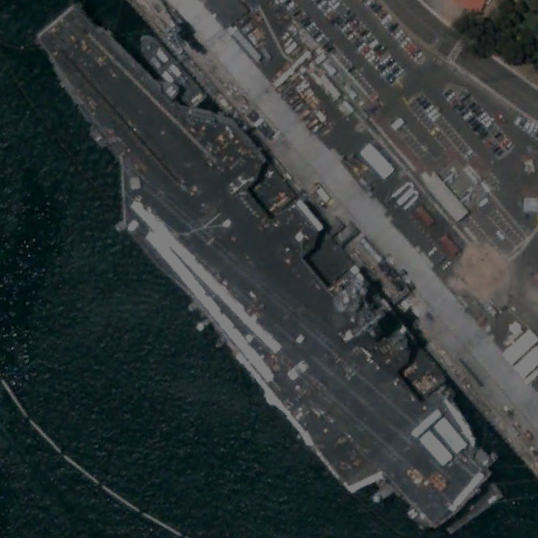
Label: aircraft_carrier